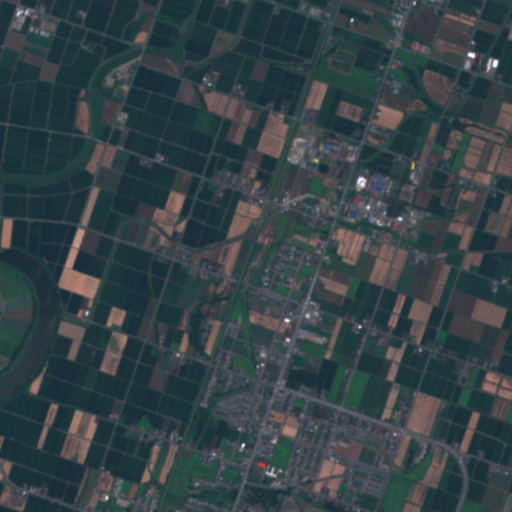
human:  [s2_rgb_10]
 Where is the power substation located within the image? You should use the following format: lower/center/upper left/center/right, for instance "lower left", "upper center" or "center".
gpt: The power substation is located in the lower center of the image.
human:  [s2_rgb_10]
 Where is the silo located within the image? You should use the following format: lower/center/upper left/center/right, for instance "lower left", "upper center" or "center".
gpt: The silo is located in the upper right of the image.
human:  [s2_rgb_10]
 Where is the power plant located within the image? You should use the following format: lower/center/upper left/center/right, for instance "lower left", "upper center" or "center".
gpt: There is no power plant in the image.